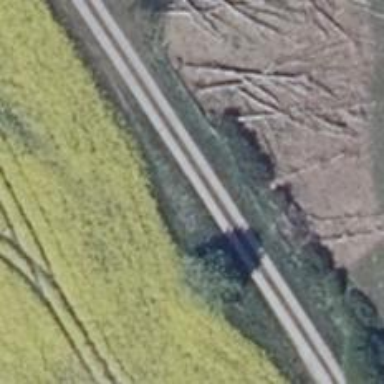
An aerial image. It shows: Concrete track with grade 1 quality.